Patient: sex M, age 60
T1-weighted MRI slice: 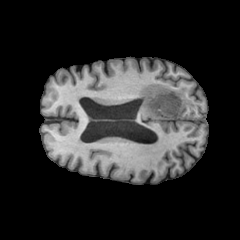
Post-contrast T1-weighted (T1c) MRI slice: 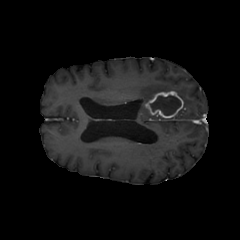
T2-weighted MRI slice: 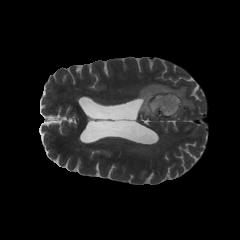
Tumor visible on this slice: yes
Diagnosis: Glioblastoma, IDH-wildtype
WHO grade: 4